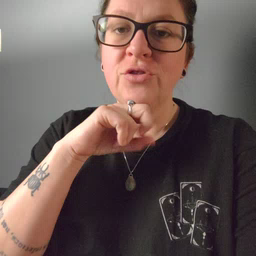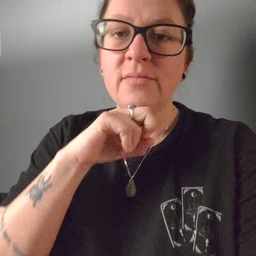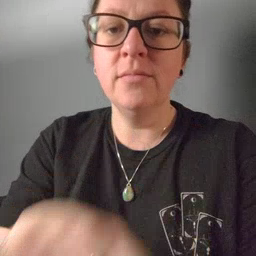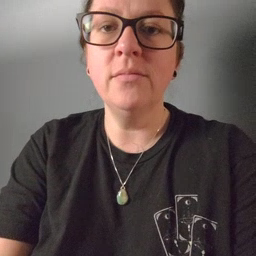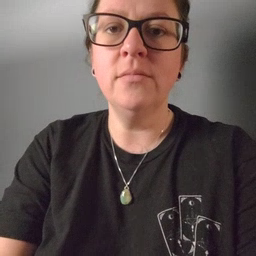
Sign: frog